Interaction volume radius: 5 \u00c5
Interaction volume height: 40 \u00c5
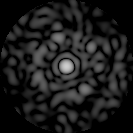
Disorder parameter: 0.8279